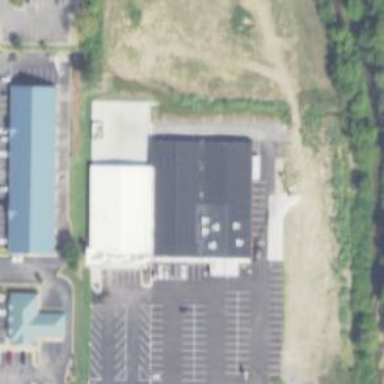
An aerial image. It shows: Building with bowling alley inside.